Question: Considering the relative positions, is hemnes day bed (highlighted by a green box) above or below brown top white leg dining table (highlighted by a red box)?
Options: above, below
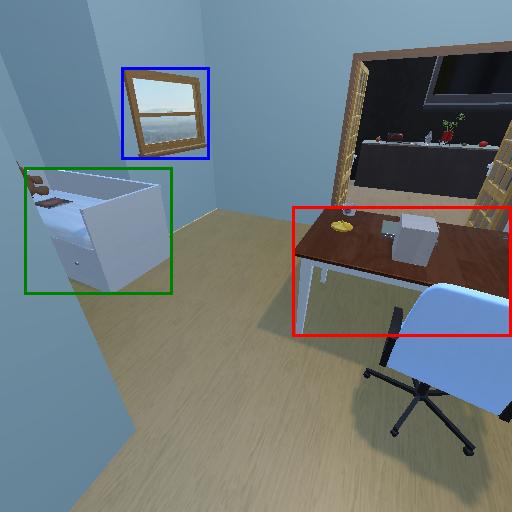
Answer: above